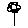
Label: flower